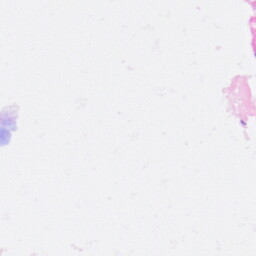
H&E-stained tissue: Heart